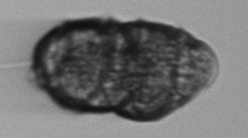
Label: Margalefidinium